Question: I want to have custom colors for a group of bars in Matlab bar plot.

Like the one showed here but with different colors. How can I do this?
I tried to use the following code but it shows stacked bars instead of the groups.
'''
xdata = [1 2 3];
ydata = [10 20 30; 40 50 60; 5 6 7];
clr = [0 0.8 0;
0.3 0.8 0.8;
0 0 1];
for i = 1:length(xdata)
p = bar(xdata, ydata(i,:));
hold on
set(p,'FaceColor', clr(i,:));
end
'''
Any help is appreciated. Thanks.
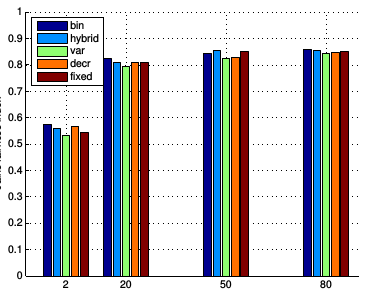
Answer: You can do it by assigning a handle to your bar plot, and then change the 'FaceColor' property afterward. The handles will actually be an array of handles, each containing the properties of every individual patch object making up the bar plot. That's then easy to change any property you want:
'''
clear
clc
close all
xdata = [1 2 3];
ydata = [10 20 30; 40 50 60; 5 6 7];
clr = [0 0.8 0;
0.3 0.8 0.8;
0 0 1];
hBar = bar(ydata);
for k = 1:numel(hBar)
set(hBar(k),'FaceColor',clr(:,k))
end
'''
Output:

hBar is a 3x1 structure containing the properties of each individual patch objects forming the plot:
The handles:
'''
hBar =
<PHONE> <PHONE> <PHONE>
'''
And if you type 'get(hBar)' you get :
'''
3x1 struct array with fields:
Annotation
DisplayName
HitTestArea
BeingDeleted
ButtonDownFcn
Children
...
And so on
...
'''